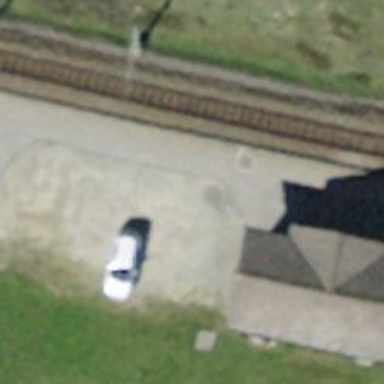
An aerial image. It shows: Platform edge at railway station.